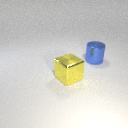
large yellow metal cube in front of large blue metal cylinder